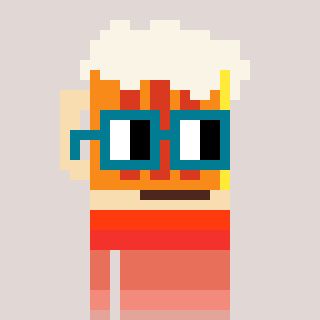
a pixel art character with square dark green glasses, a beer-shaped head and a computerblue-colored body on a warm background